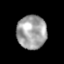
Tissue: lung
Cell type: Epithelial cells
Senescence score: 0.1944
Nuclear area (px): 976
Mean DAPI intensity: 161.709